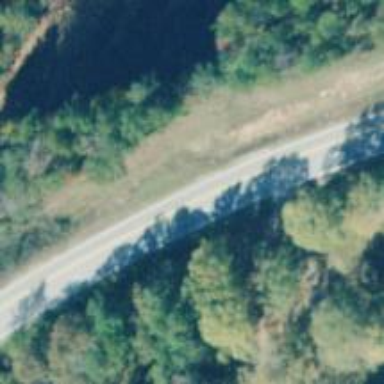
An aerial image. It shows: Primary road with asphalt surface.